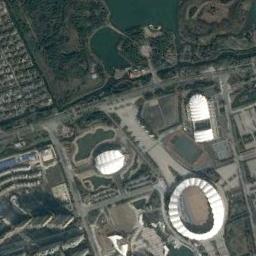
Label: stadium